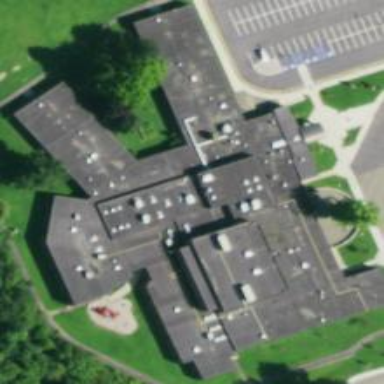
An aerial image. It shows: School building.